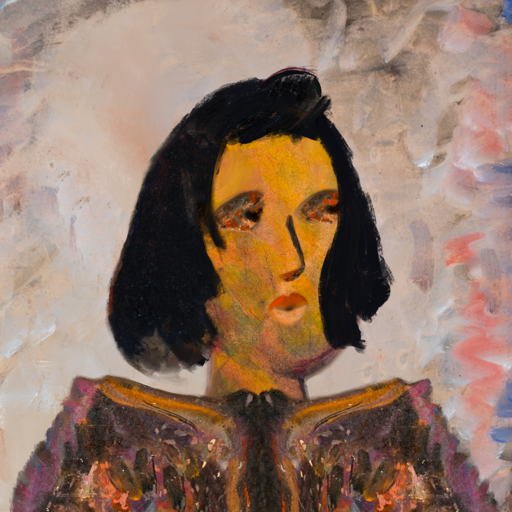
Background: Roy_Bahadur, Head And Neck Side: Gypsy_Mother, Face Side: Gypsy_Queen, Bust: Gypsy_Queen, Hair Side: Mosgoul, Head Accessory: Blank, Second Necklace: Blank, Necklace: Blank, Baby: Blank